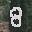
Label: 8